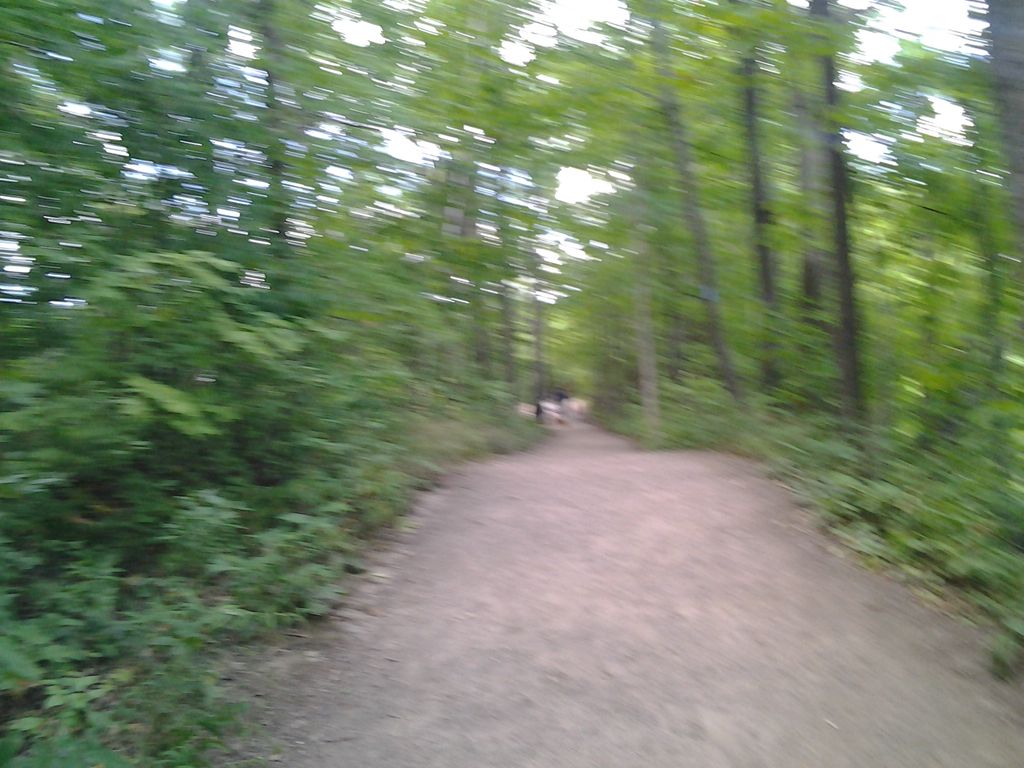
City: hamilton